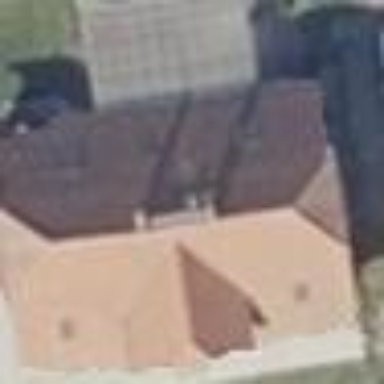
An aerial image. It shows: Half-hipped roof building.